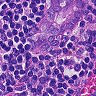
Metastatic tissue present: yes